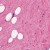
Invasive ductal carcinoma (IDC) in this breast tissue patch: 0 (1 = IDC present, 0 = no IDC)